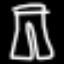
Label: pants